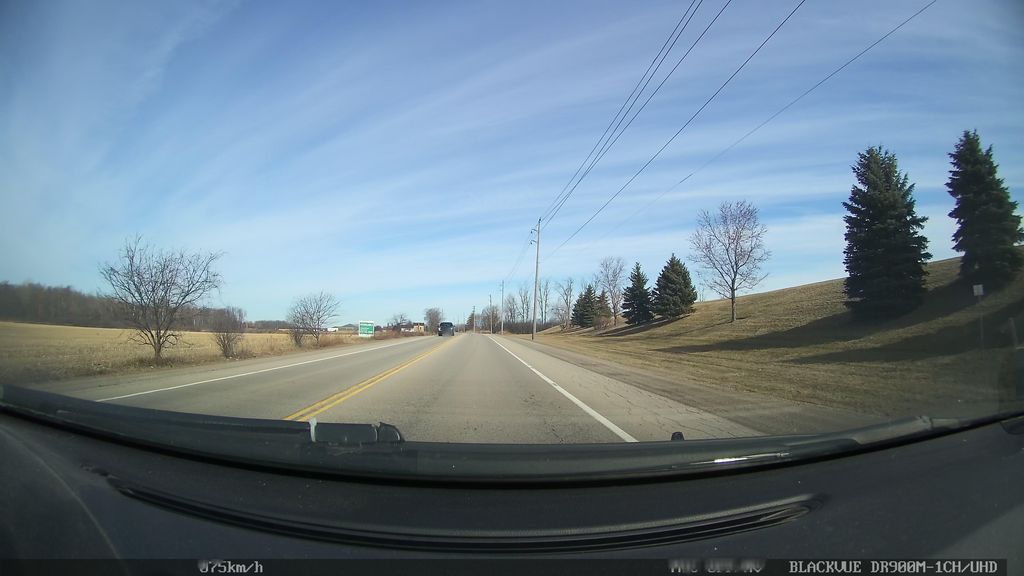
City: kitchener-waterloo